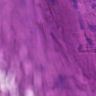
Metastatic tissue present: no